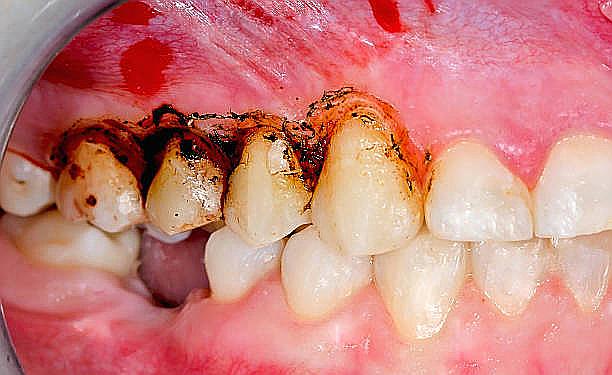
Condition: Gingivitis